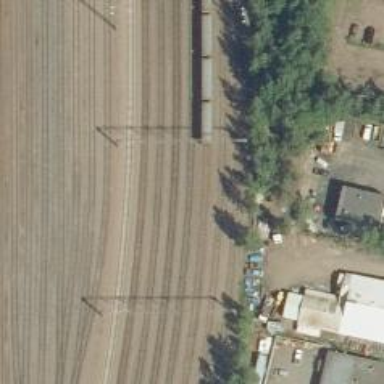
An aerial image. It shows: Railway yard.